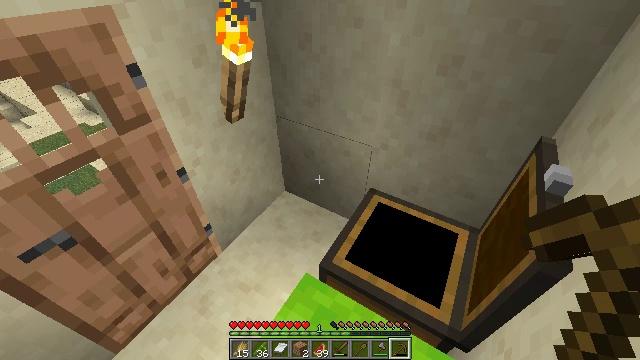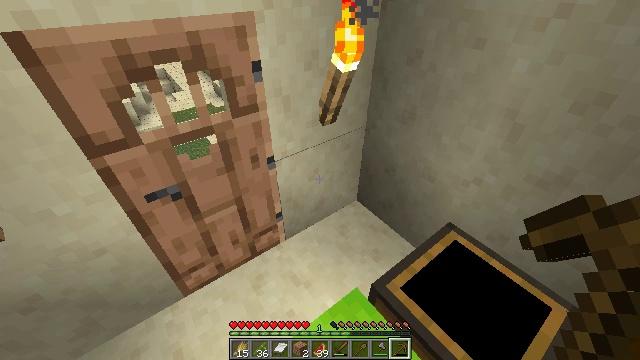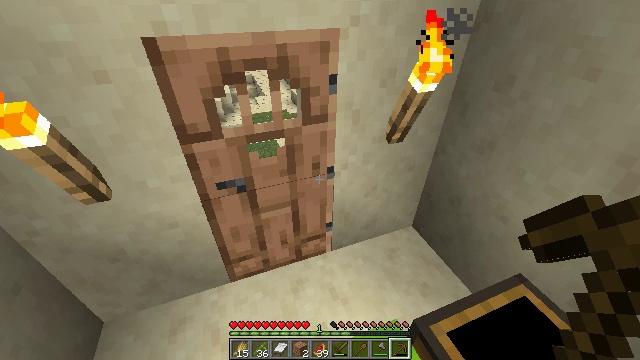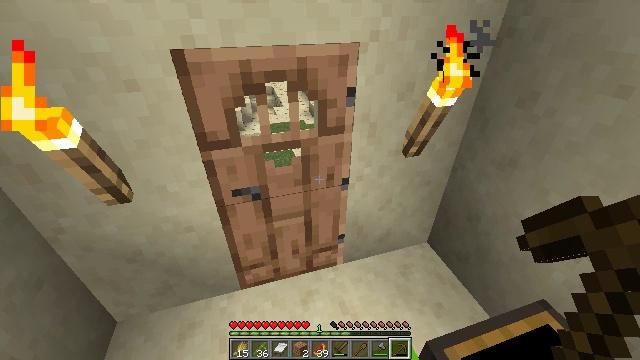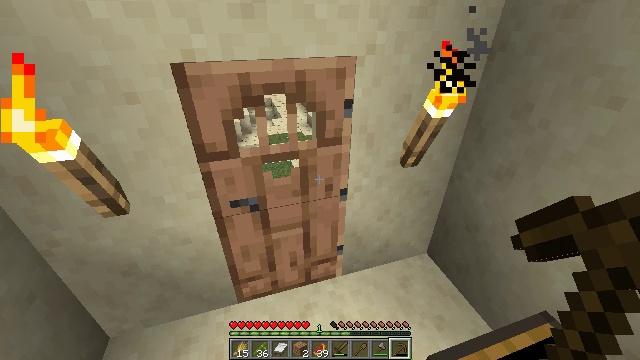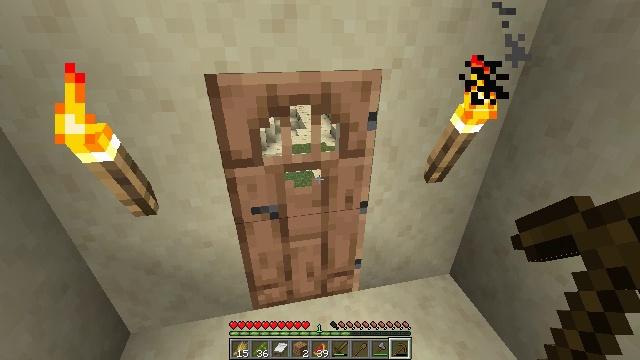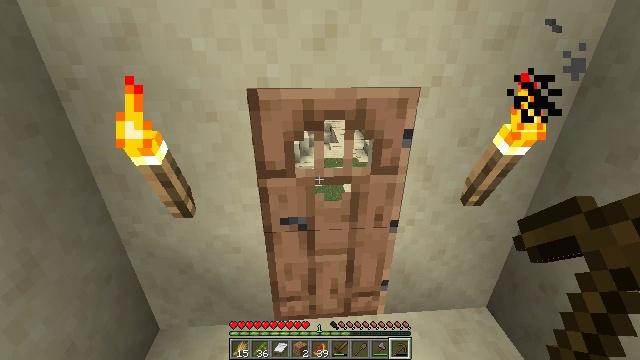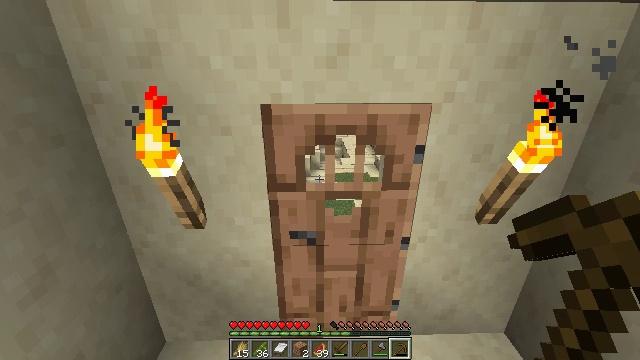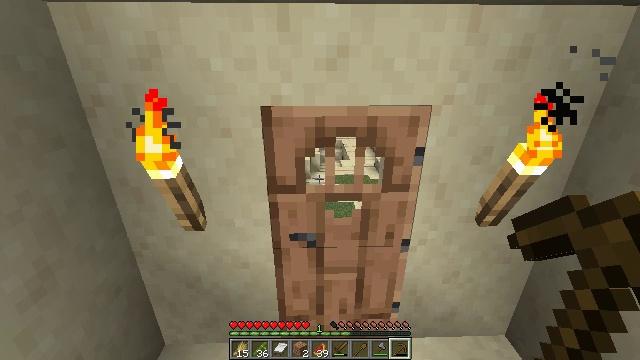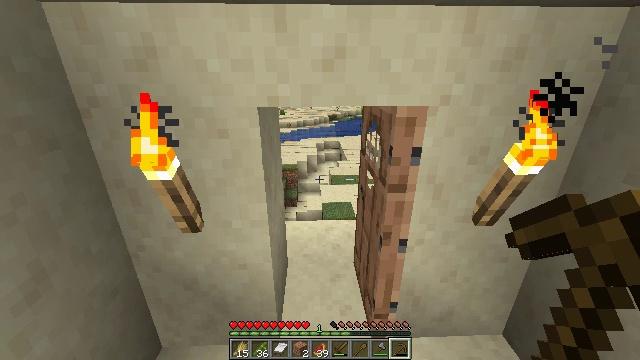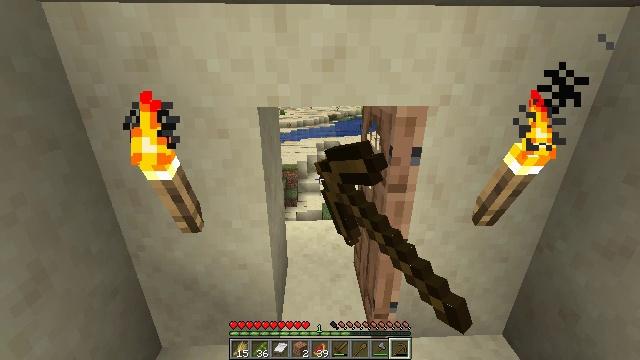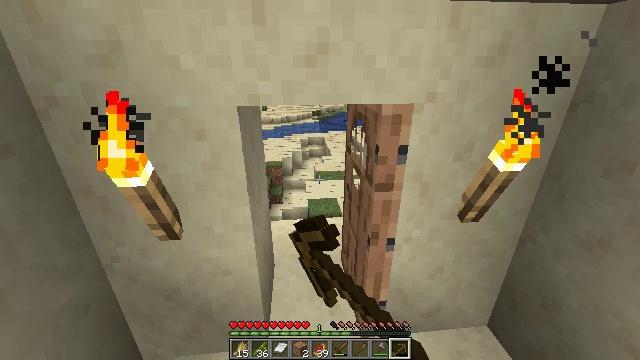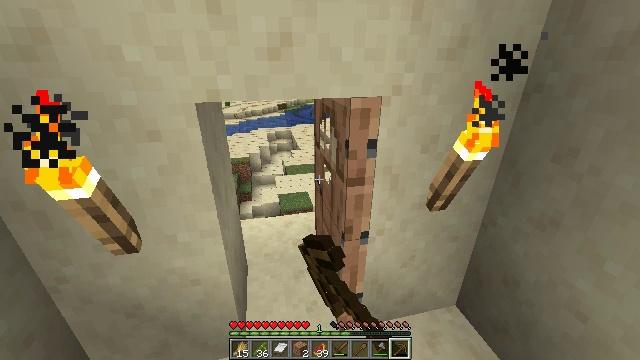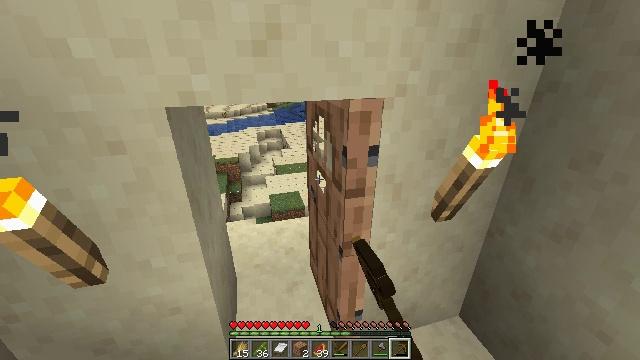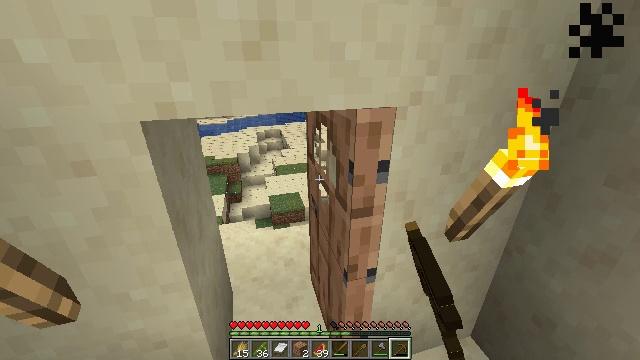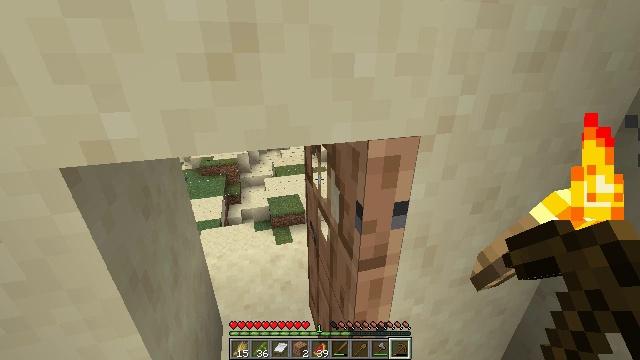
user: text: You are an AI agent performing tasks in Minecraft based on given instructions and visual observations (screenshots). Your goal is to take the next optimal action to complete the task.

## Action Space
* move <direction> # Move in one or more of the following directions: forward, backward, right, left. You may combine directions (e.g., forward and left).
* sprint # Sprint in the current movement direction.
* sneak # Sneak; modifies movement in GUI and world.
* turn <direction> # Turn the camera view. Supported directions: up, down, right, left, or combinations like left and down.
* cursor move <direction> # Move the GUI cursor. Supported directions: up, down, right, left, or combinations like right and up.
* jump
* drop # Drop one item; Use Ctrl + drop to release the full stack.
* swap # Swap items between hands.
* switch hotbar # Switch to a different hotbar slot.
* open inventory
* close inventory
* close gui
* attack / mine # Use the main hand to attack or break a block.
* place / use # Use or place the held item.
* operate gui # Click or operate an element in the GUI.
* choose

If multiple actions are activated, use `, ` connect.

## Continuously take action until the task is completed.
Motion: motion action
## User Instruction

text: Gather beetroots by breaking the plants.
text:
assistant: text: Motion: turn left and up
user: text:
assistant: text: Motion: turn left and up
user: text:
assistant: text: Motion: turn left and up
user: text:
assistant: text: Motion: turn up
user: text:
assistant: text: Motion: turn left and up
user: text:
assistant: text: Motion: turn left and up
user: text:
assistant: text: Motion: turn left and up
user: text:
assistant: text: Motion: no_op
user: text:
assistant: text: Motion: use / place
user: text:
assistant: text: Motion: use / place
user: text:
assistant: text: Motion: move forward, turn right
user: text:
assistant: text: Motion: move forward, turn right and down
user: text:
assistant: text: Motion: move forward, turn right
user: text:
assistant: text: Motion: move forward
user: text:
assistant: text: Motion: move forward
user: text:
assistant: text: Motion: move forward
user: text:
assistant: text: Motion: move forward, sprint, turn left and up
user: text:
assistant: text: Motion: move forward, sprint, turn left
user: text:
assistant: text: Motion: move forward, sprint, turn left
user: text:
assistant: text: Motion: move forward, sprint
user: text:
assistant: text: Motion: move forward, sprint
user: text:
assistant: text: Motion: move forward, turn left and up
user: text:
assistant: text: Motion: move forward, turn left
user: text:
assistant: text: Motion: move forward, sprint
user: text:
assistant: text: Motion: move forward, sprint
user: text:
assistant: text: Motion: move forward, sprint
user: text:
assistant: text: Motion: move forward
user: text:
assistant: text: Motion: move forward
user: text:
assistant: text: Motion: move forward, turn right
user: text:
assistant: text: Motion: move forward, sprint, turn right